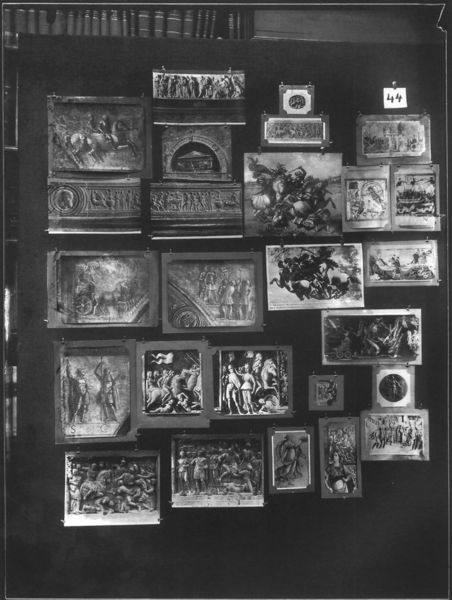
Titel: Mnemosyne (Bilderatlas, Fotos der Tafeln)
Künstler: Aby Warburg
Institution: London, The Warburg Institute Archive ©
Schlagwörter: mann, weiß, menschen, grau, schwarz, wand, kreis, pferd, pferde, reiter, engel, relief, bilder, bücher, fotos, schlacht, galerie, foto, fotografie, antike, schwarzweiss, ritter, jagd, ausstellung, fries, bibliothek, sammlung, museum, jagdszene, menschne, dokumentation, tafeln, atlas, fotografien, gelerie, warburg, aby, mnemosyne, bildatlas, formate, 44, relfief, warburg mnemosyne, black cube